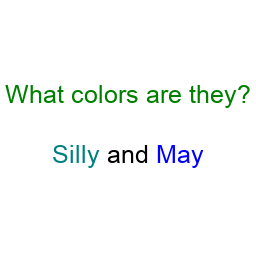
Color: teal, blue
Background color: white
Question text color: green